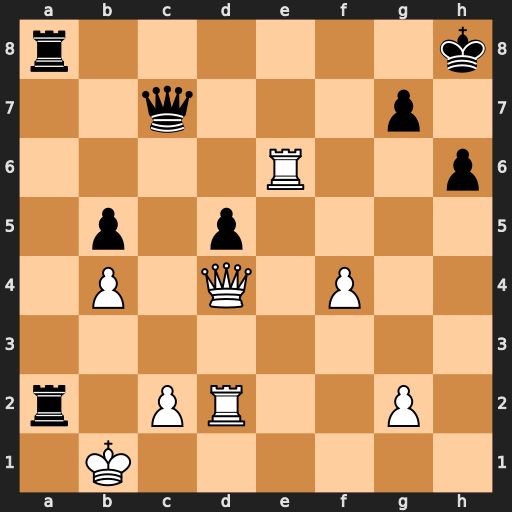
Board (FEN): r6k/2q3p1/4R2p/1p1p4/1P1Q1P2/8/r1PR2P1/1K6
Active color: w
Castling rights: -
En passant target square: -
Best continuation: Rxh6+ Kg8 Qxd5+